Field crop: tomato
Growth stage: 1
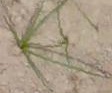
Species: cyperus